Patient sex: F
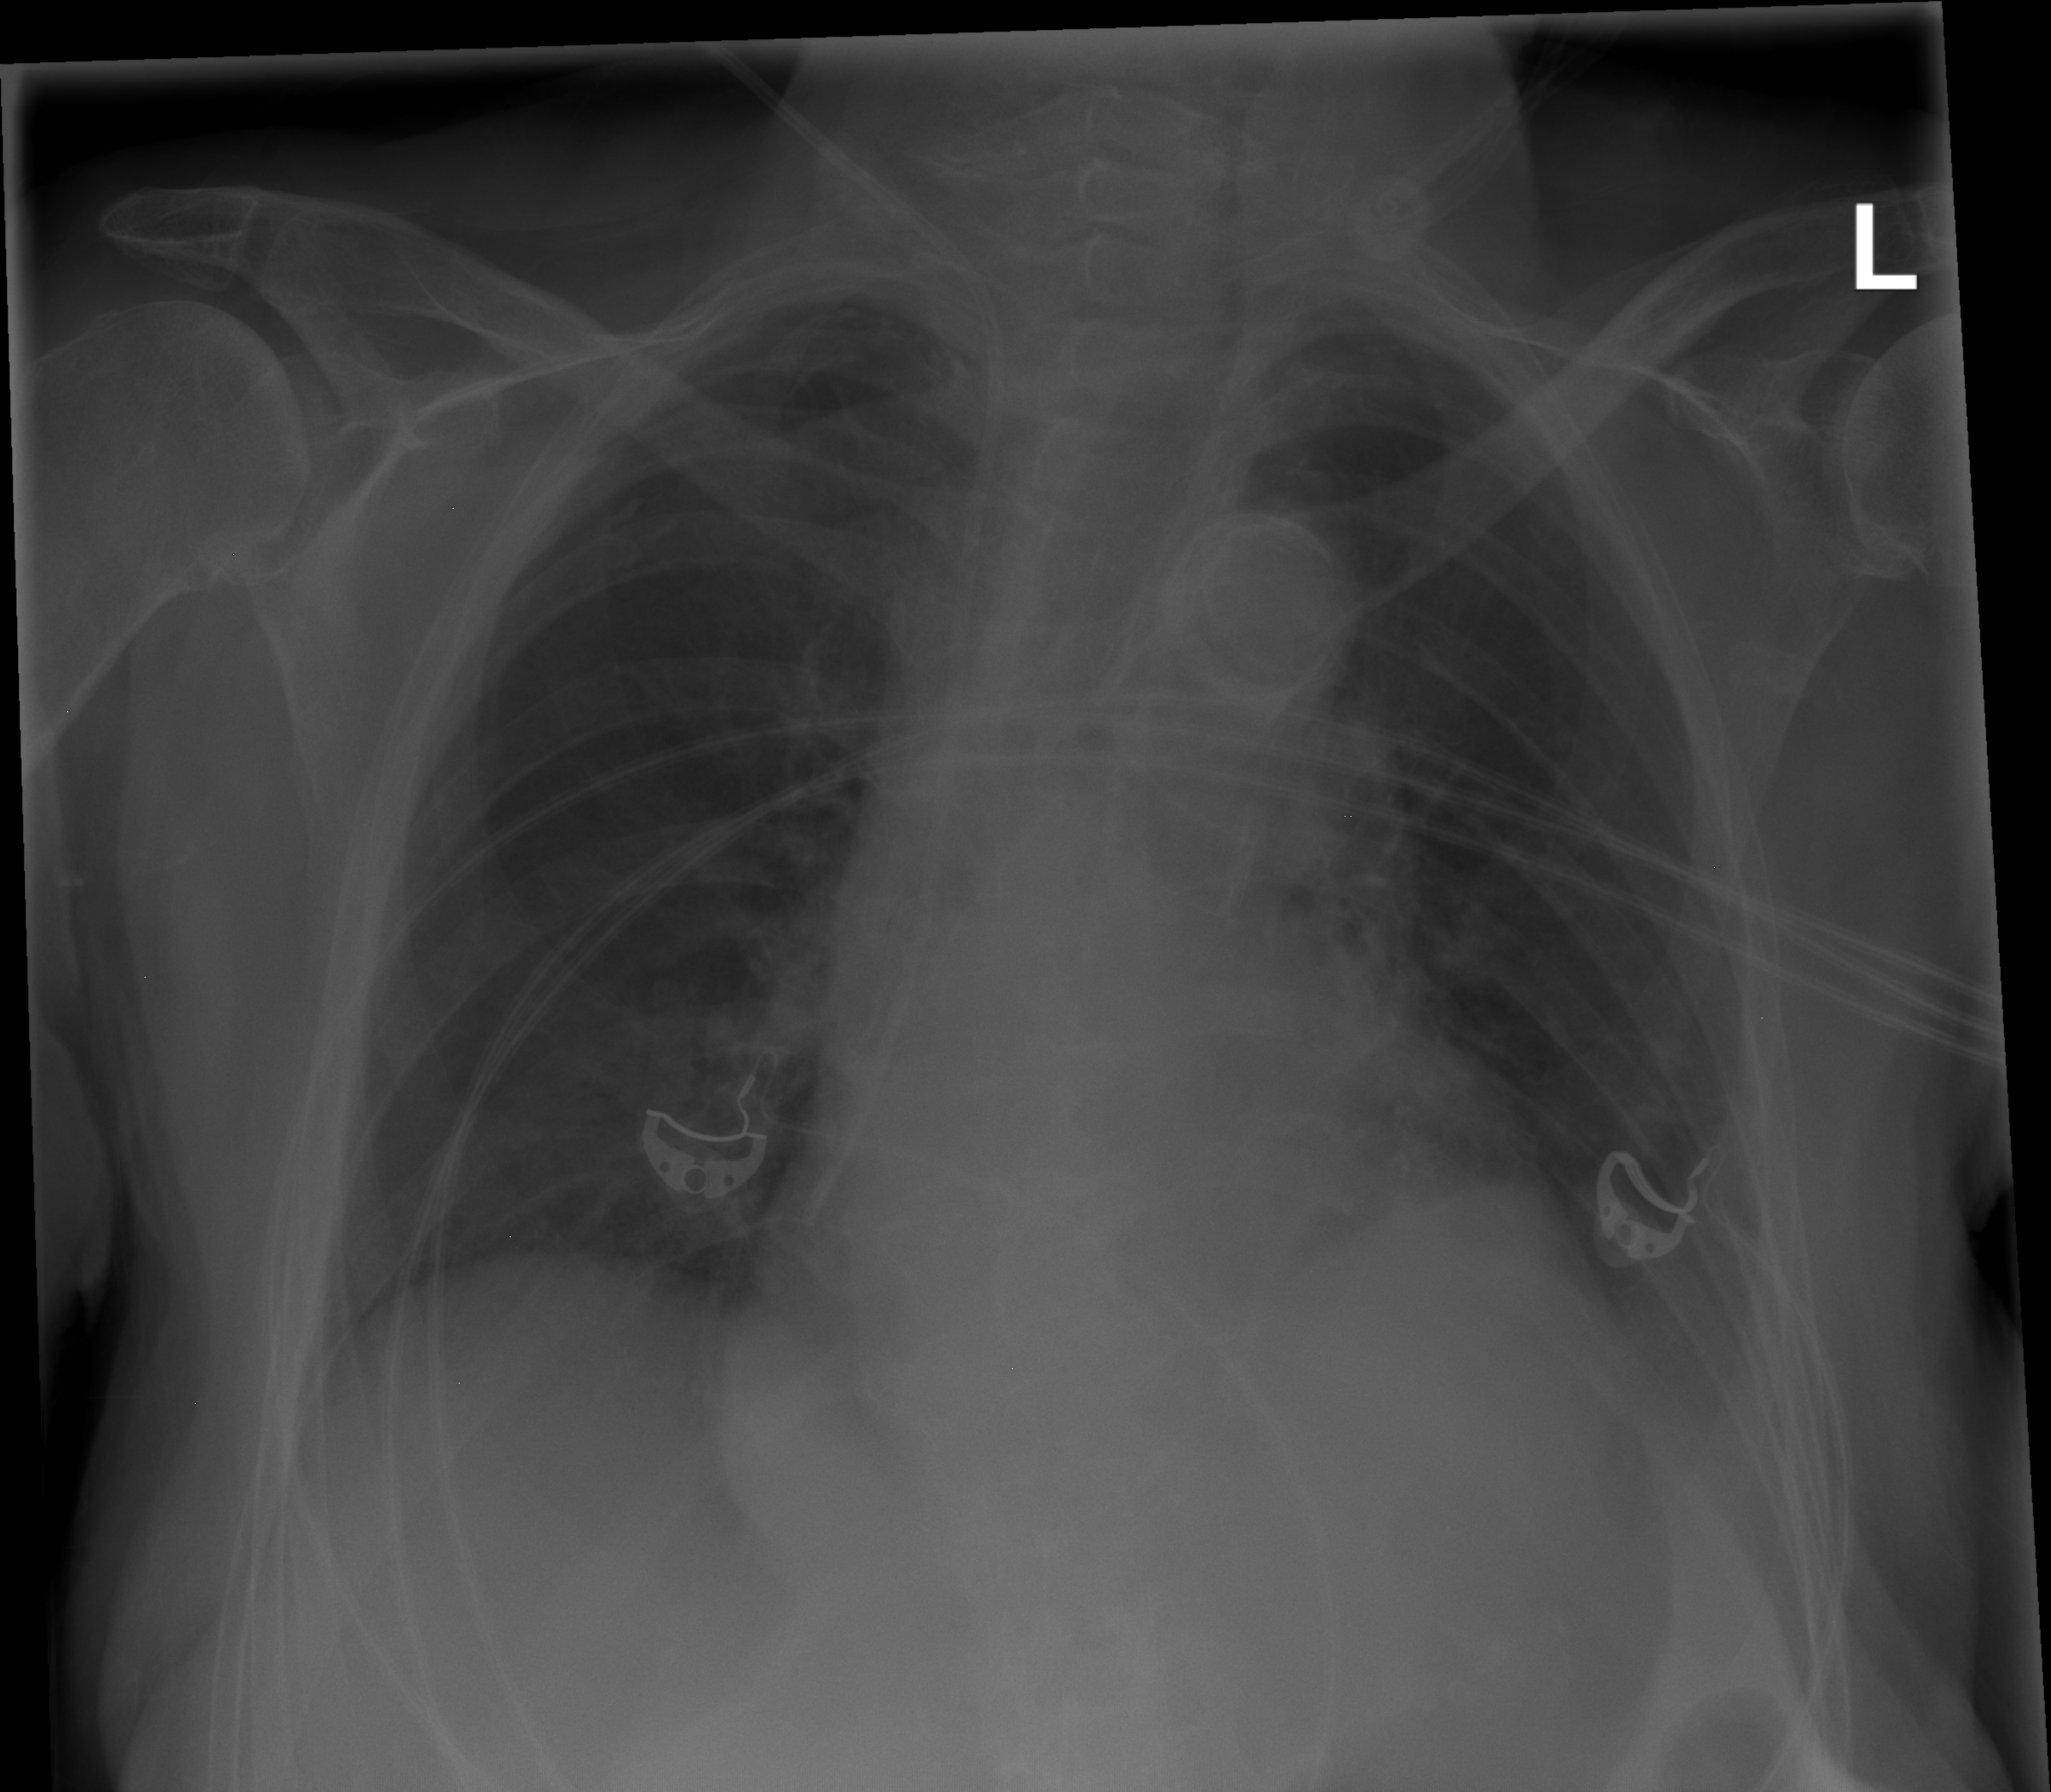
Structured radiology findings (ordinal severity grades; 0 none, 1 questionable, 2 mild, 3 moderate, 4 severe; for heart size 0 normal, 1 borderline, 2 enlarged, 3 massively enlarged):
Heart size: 2
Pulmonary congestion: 0
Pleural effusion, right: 0
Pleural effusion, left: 2
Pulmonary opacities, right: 0
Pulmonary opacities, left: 0
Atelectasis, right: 0
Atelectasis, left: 2